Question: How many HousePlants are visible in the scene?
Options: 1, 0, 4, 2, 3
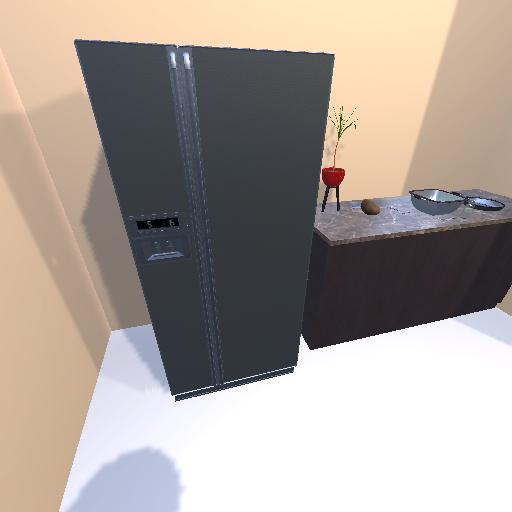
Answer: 1